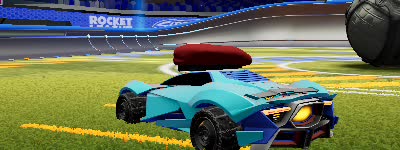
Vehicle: werewolf